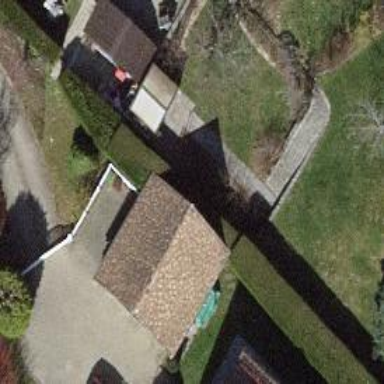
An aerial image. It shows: Garage building.